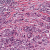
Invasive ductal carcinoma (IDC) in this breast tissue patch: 1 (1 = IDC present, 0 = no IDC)